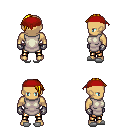
a pixel art fantasy rpg character, male body template, human, tanned skin, white tunic, gold greaves, blonde long mohawk hairstyle, red bandana, metal gloves, white slippers, four views (front, back, left, right), 2x2 character sprite sheet, small pixel art, hard edges, no anti-aliasing